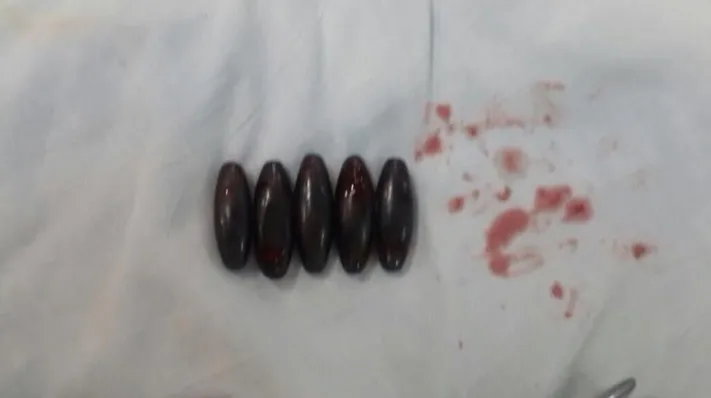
Five bullet shaped magnets retrieved from the patient's bowel.
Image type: radiology (pet)